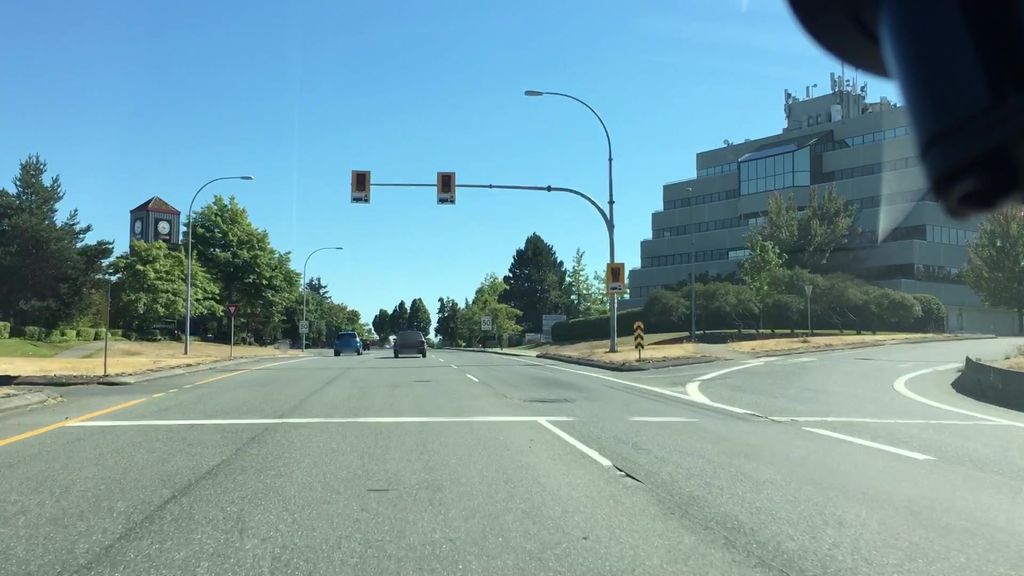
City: victoria